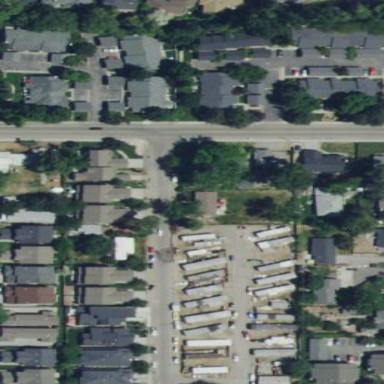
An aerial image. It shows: Residential area known as trailer park.